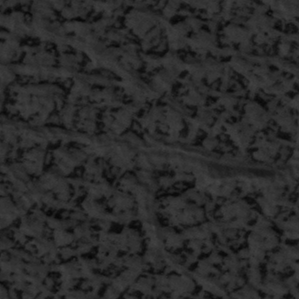
Label: frost